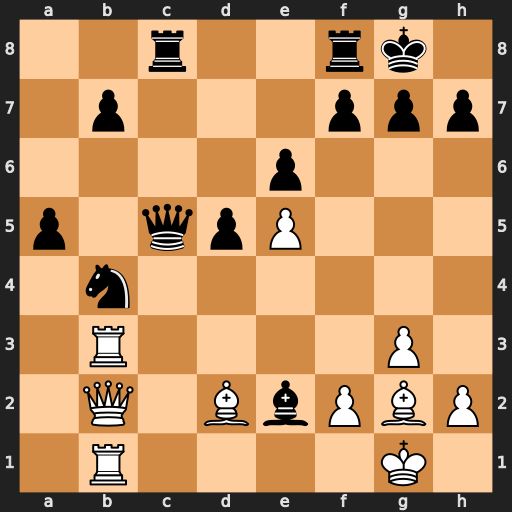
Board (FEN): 2r2rk1/1p3ppp/4p3/p1qpP3/1n6/1R4P1/1Q1BbPBP/1R4K1
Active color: w
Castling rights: -
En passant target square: -
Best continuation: Bxb4 axb4 Qxe2